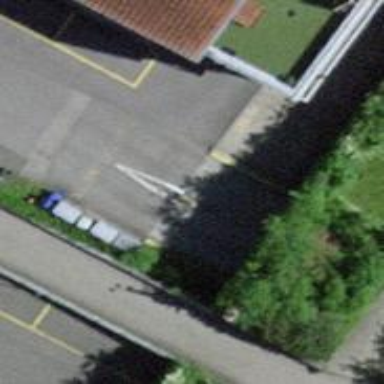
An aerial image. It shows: Parking aisle with paving stones surface.